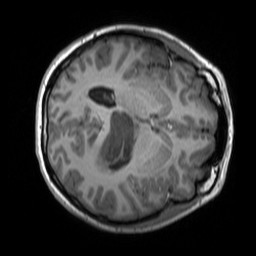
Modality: T1w
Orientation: axial
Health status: ill
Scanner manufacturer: siemens
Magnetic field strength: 3 T
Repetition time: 1.7 s
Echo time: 0.00253 s